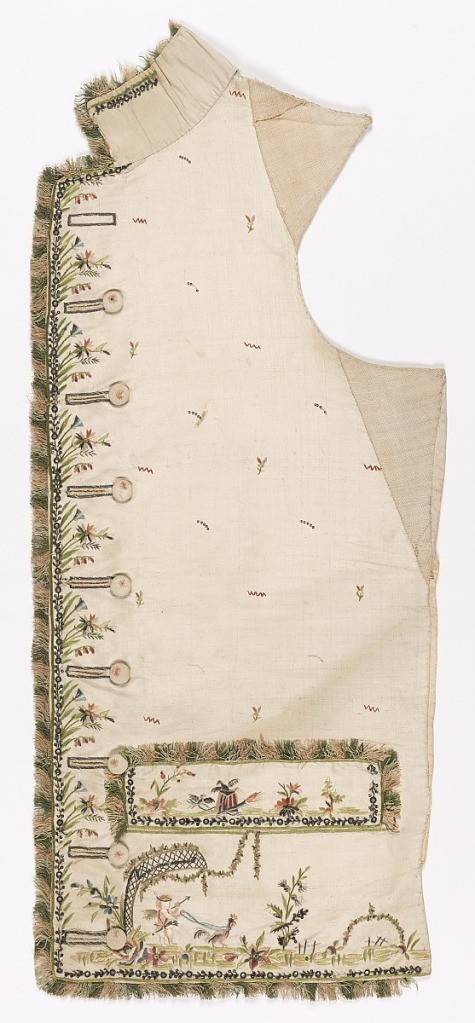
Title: Waistcoat front
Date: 1780–95
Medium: silk, metal-wrapped silk, metal wire, paillettes, paste jewels Technique: embroidery using satin, stem and knot stitches on plain weave
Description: Waistcoat right front panel with standing collar, straight hem edge, and pocket welts in ivory silk. Embroidered in twelve colors of silk floss, with metal-wrapped silk threads, coils of metal wire, sequins, and paste jewels. Overall tiny floral sprig, small-scale floral border at center front, and a design of a blindfolded Cupid being driven by a bird. Trimmed with four color woven silk fringe.